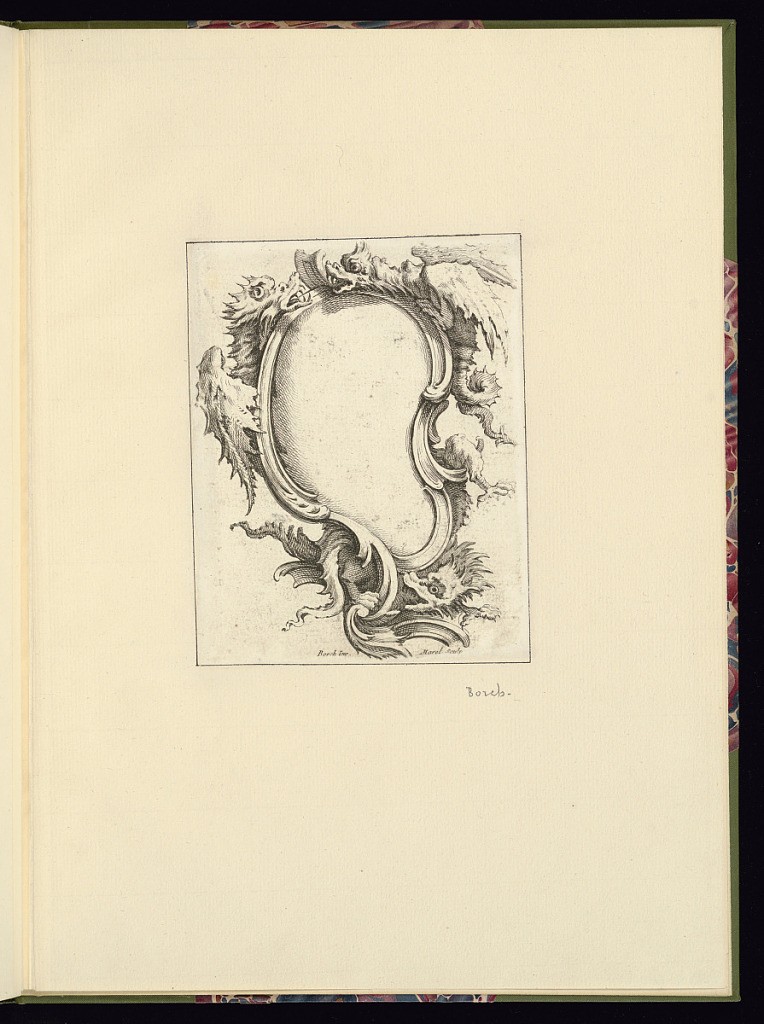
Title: Cartouche Design
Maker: Borch, active mid 18th century
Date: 1729–68
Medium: Etching and engraving on paper
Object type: Print
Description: Design for an asymmetrical cartouche framed by c-scrolls, s-scrolls, and three dragons. The plate is signed.